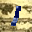
Label: 1